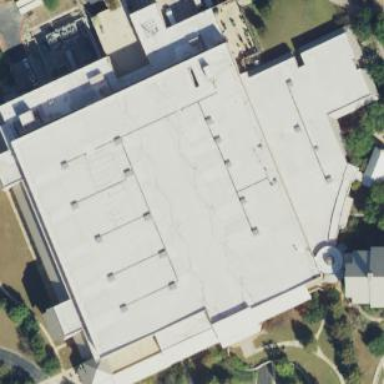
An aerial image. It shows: Conference center building.